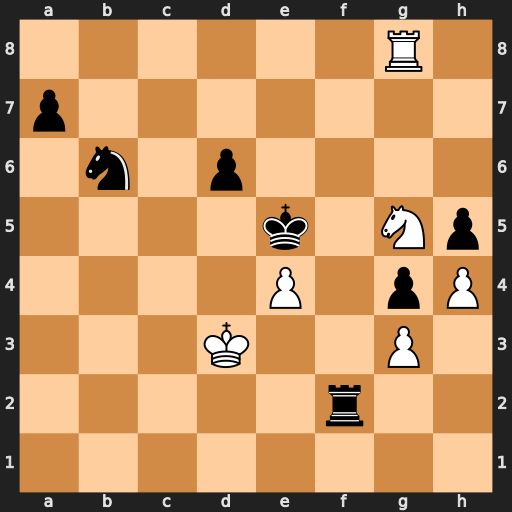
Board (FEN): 6R1/p7/1n1p4/4k1Np/4P1pP/3K2P1/5r2/8
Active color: w
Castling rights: -
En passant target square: -
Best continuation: Re8+ Kf6 Rf8+ Ke7 Rxf2